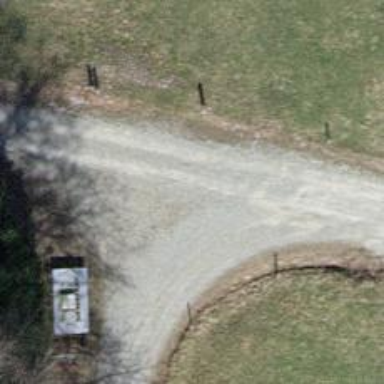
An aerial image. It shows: Gravel track with grade2 quality.